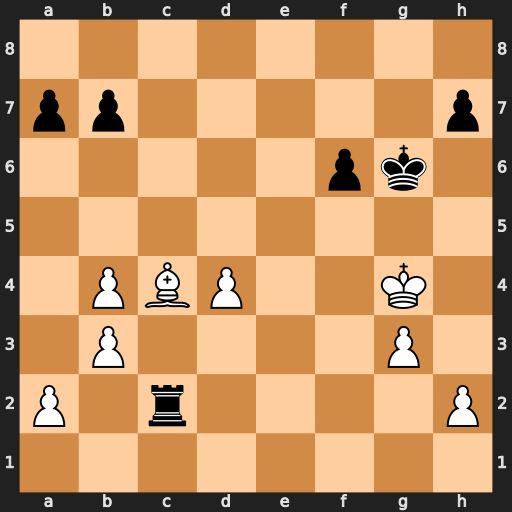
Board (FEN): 8/pp5p/5pk1/8/1PBP2K1/1P4P1/P1r4P/8
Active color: w
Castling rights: -
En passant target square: -
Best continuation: Bd3+ f5+ Bxf5+ Kf7 Bxc2